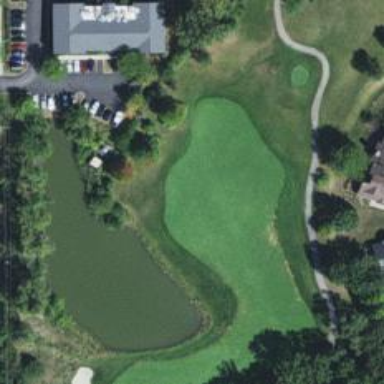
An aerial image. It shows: Golf hole.